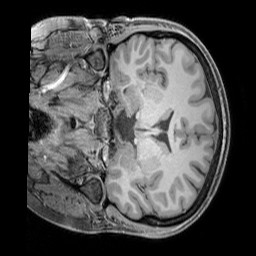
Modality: T1w
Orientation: coronal
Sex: female
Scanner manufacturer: siemens
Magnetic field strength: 3 T
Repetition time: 2.3 s
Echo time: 0.00226 s